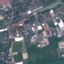
Label: Industrial